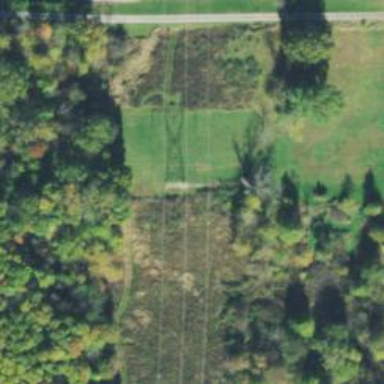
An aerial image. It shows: Lattice structure tower used for power transmission.